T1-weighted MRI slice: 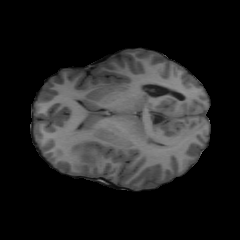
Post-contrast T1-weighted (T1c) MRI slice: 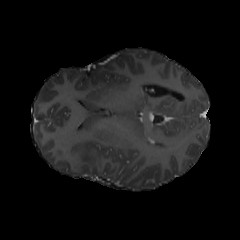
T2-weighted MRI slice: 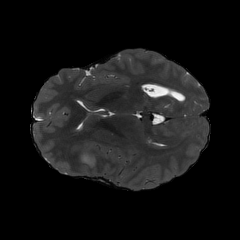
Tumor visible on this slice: yes